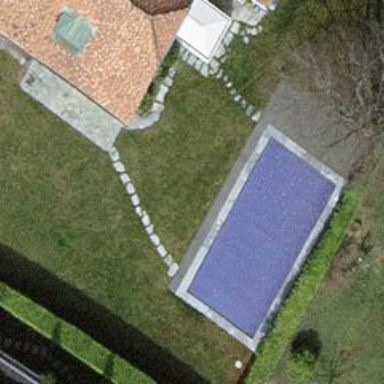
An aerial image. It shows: Swimming pool located in leisure land.